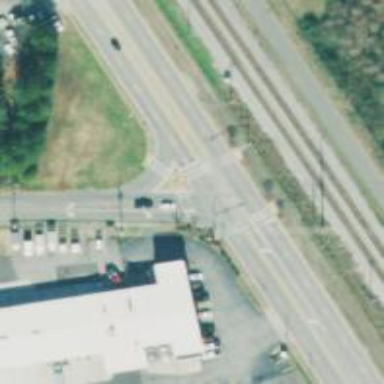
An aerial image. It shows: Emergency access point on the road.